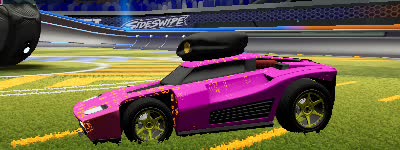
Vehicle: breakout